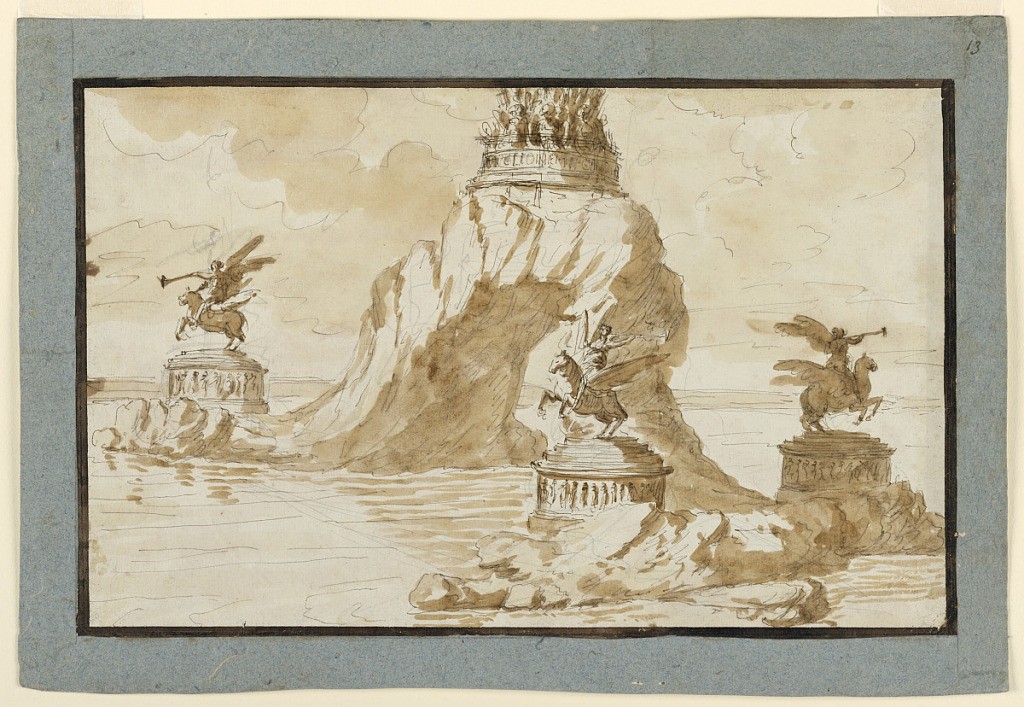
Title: Project: a fountain in honor of Emperor Napoleon
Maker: Giuseppe Barberi, Italian, 1746–1809
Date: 1796–1801
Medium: Pen and brown ink, brush and brown wash, graphite on off-white laid paper, lined
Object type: Drawing
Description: Horizontal rectangle. Shown like 1938-88-1774. The design is a variation of that of 1938-88-1774. The central rock has the shape of a natural arch. Winged genii upon winged horses stand upon round pedestals, upon the ledges. On top of the arch is a circular base, with an inscription. Above the inscription is a trophy of arms. Dark brown framing band. Framed by gray-blue paper stripes.